Field crop: tomato
Growth stage: 1
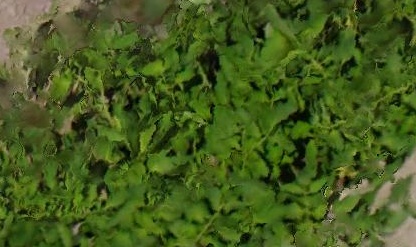
Species: tomato